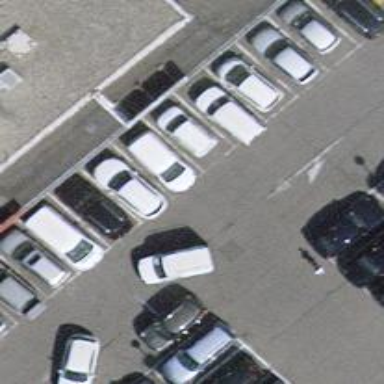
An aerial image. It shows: Road serving as parking aisle.